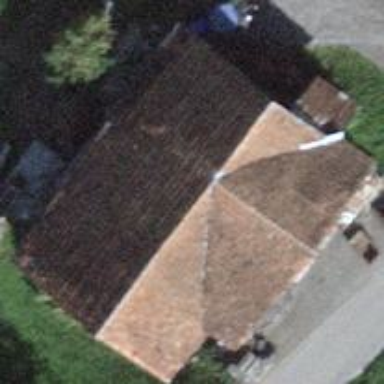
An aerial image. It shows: Rural barn.